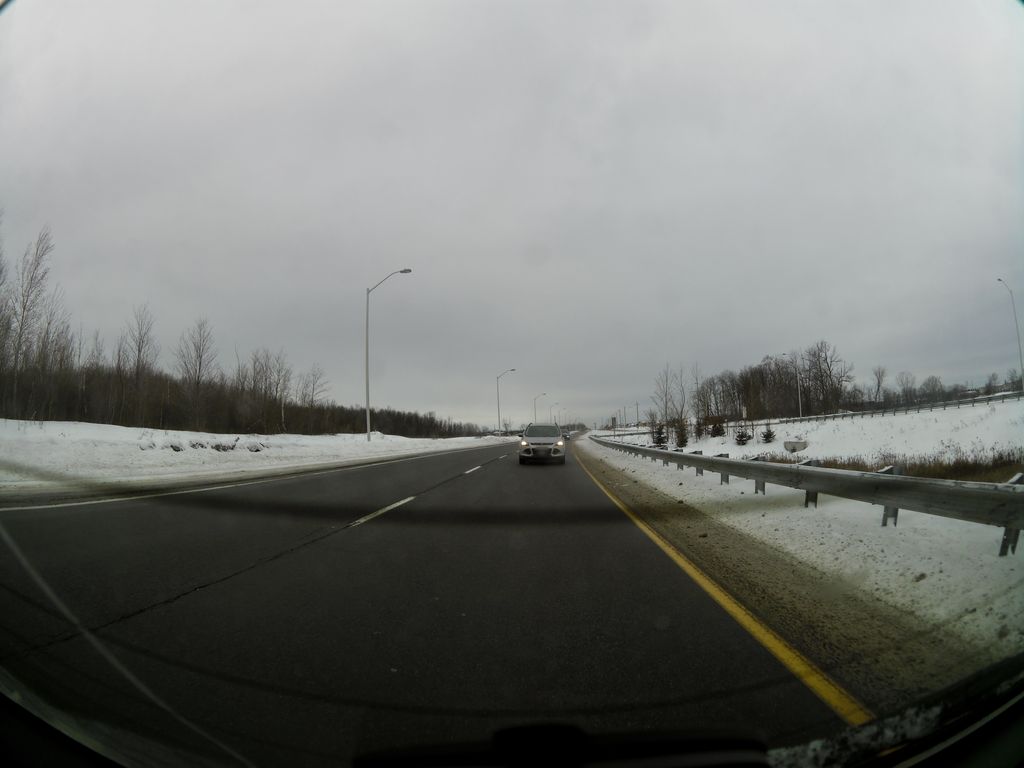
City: ottawa-gatineau